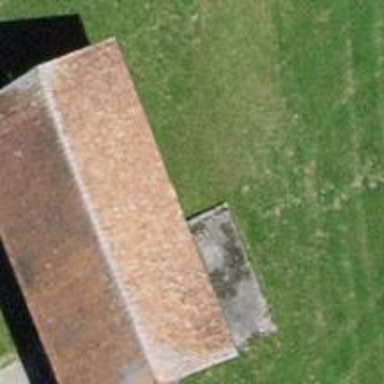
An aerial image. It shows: Farm auxiliary building with gabled roof.